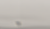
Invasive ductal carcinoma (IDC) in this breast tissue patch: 0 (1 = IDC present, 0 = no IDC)